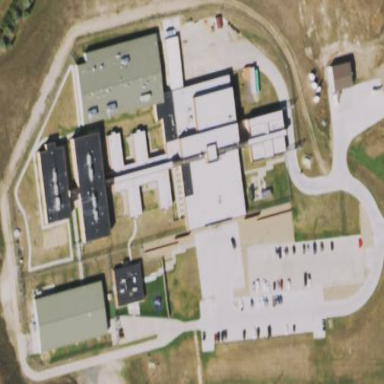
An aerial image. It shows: Prison.